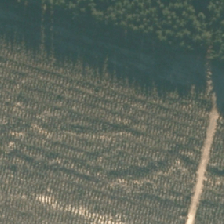
Land cover: harvested_forest